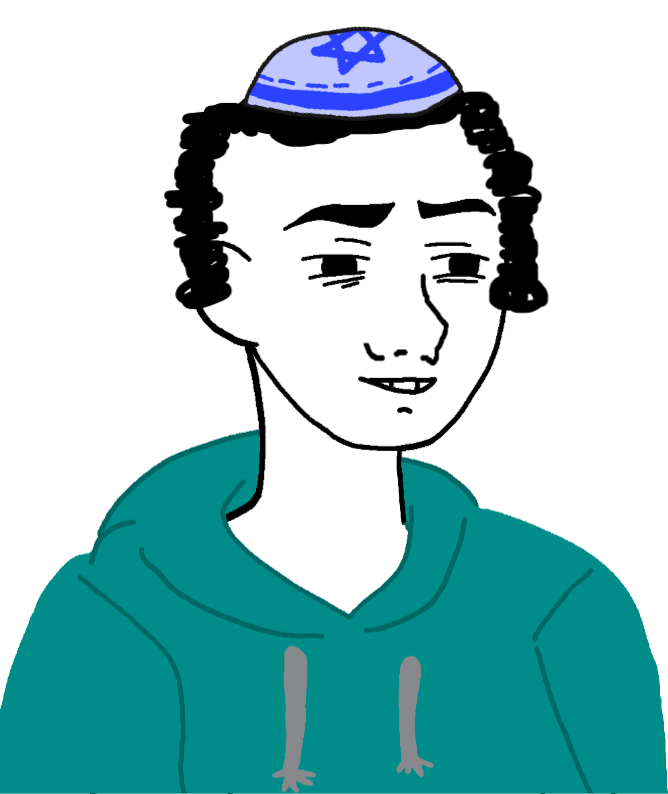
Label: 5_Twinkjak